Brain MRI, t2w sequence, axial 2D slice.
Patient: age 32, sex F, weight 95 kg, height 1.95 m
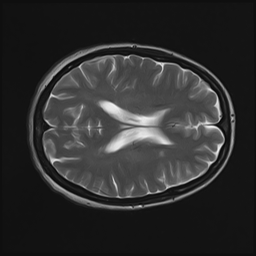